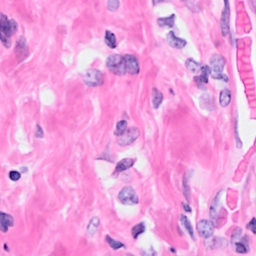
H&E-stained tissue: Breast